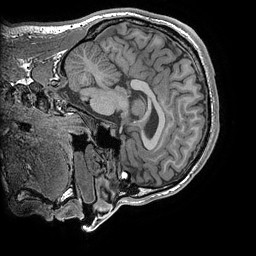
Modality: T1w
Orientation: sagittal
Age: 27
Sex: male
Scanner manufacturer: ge
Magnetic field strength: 3 T
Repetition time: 0.008184 s
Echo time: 0.003192 s